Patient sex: F
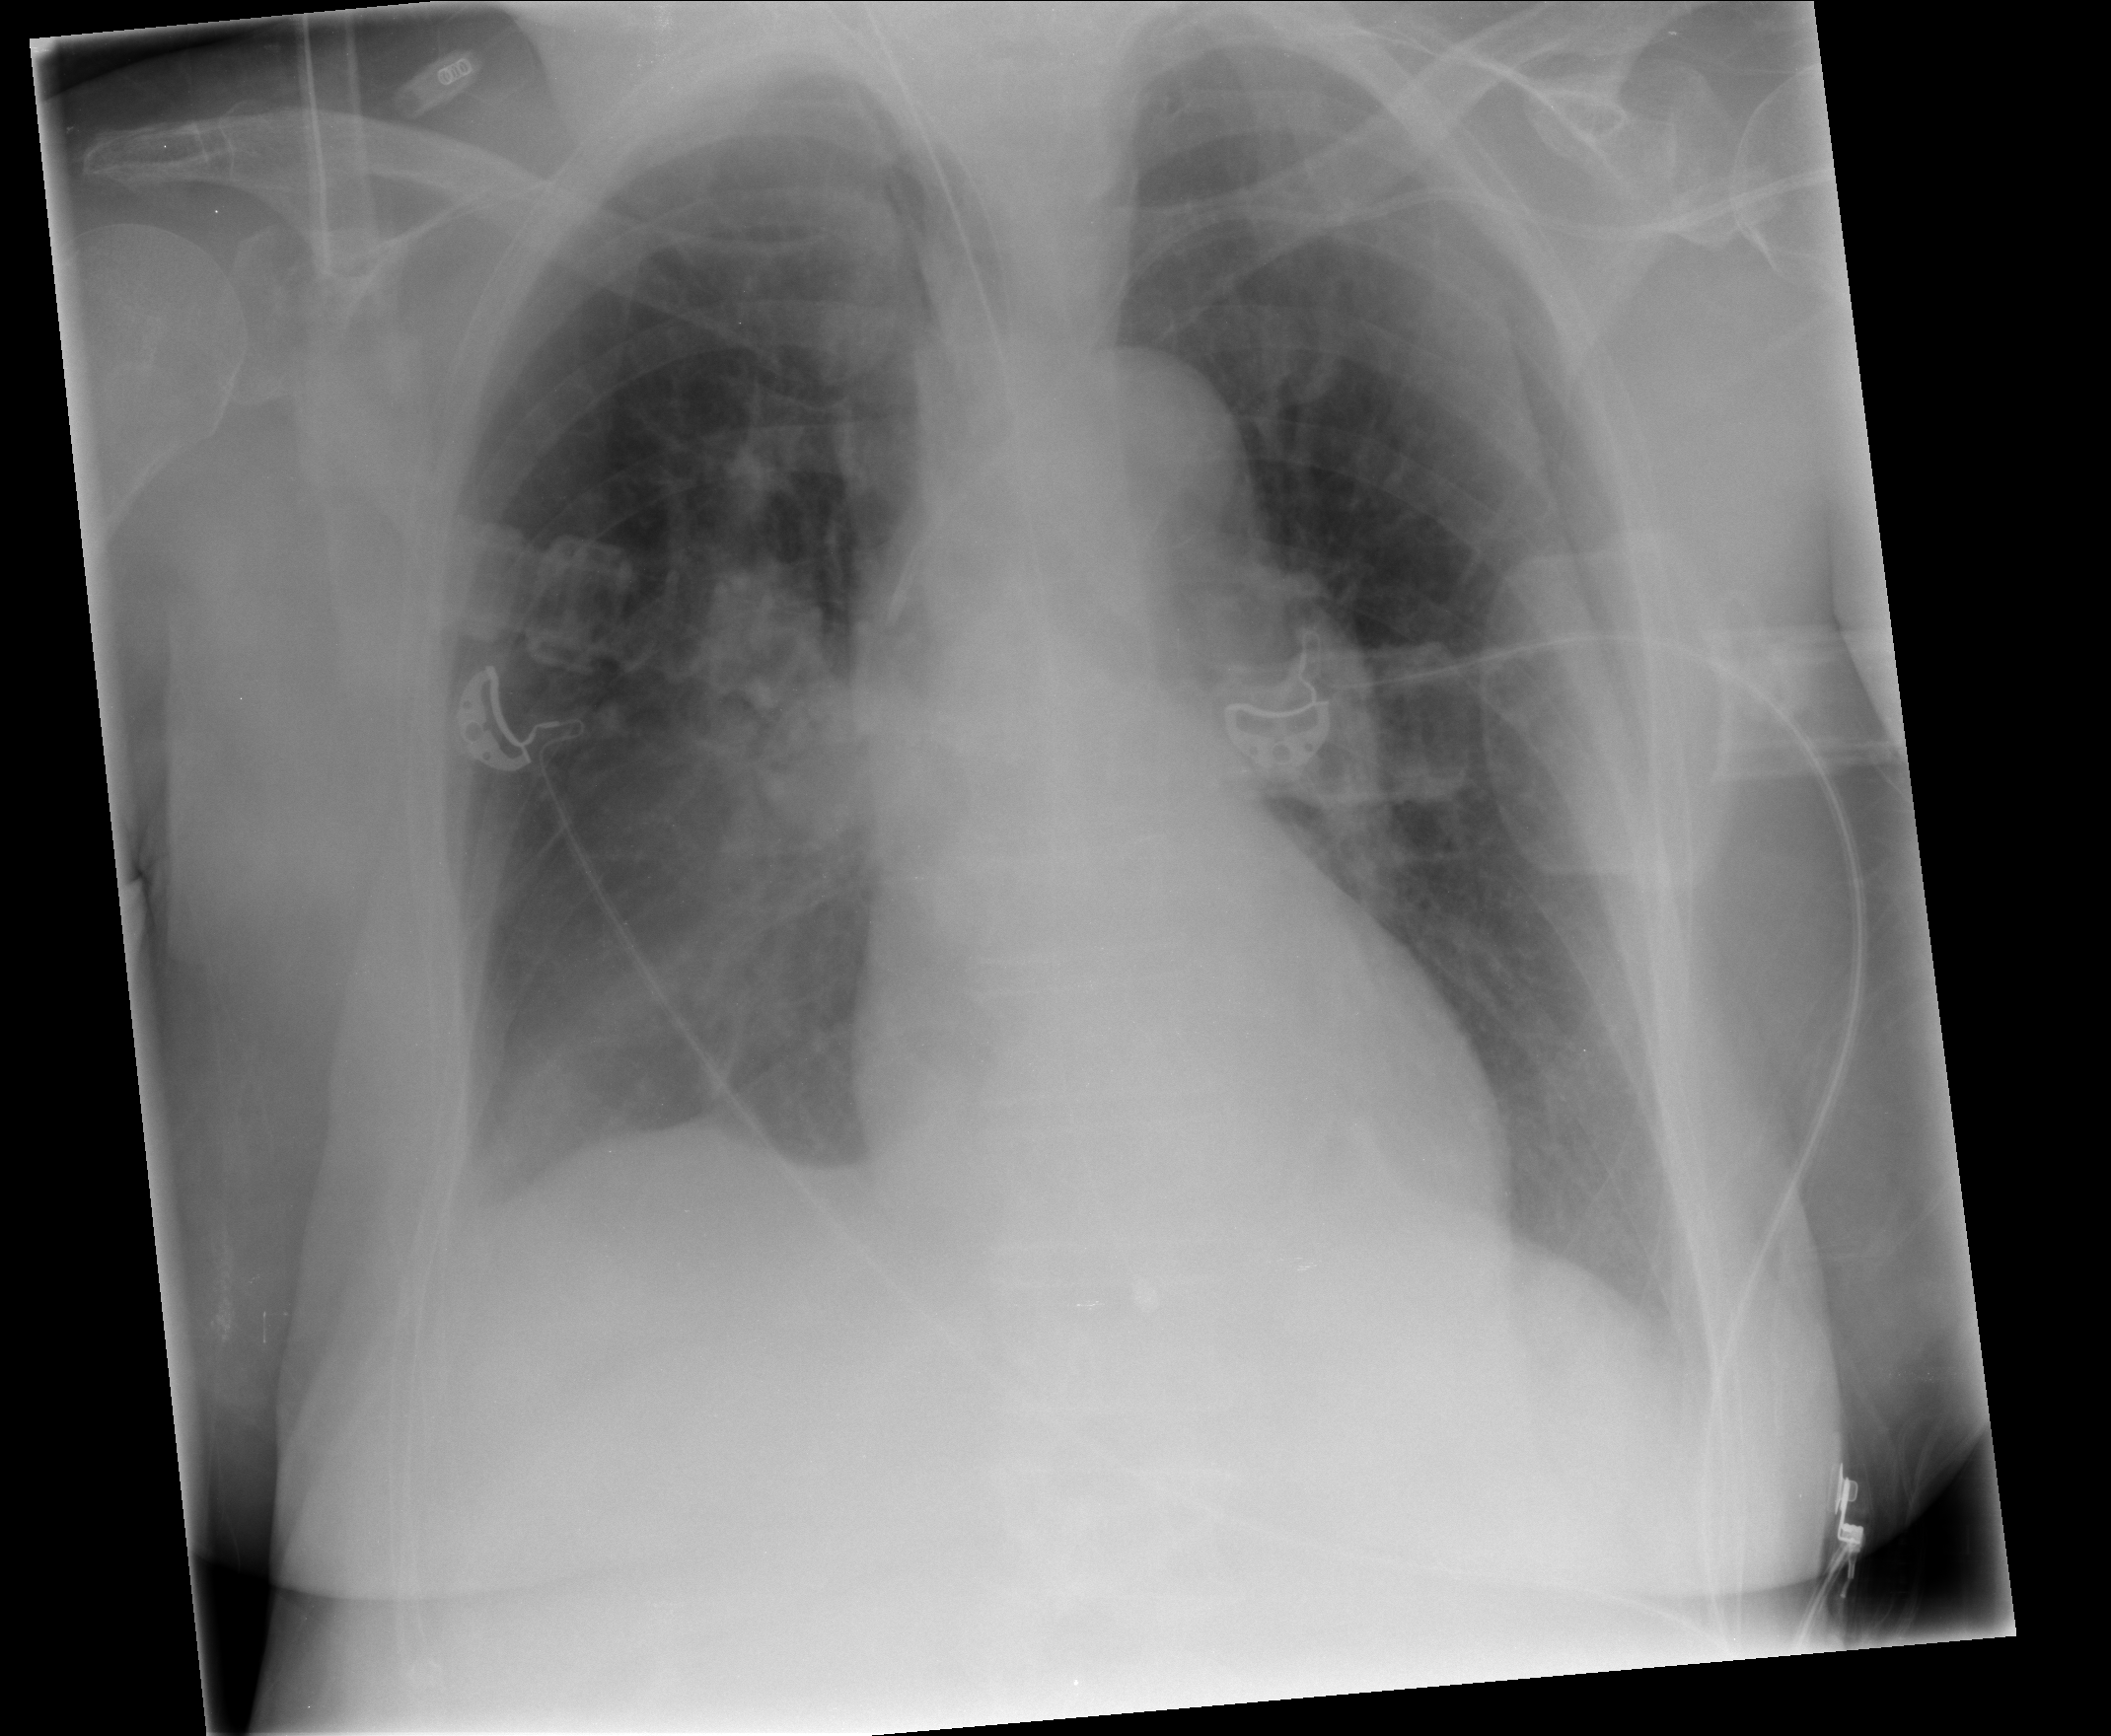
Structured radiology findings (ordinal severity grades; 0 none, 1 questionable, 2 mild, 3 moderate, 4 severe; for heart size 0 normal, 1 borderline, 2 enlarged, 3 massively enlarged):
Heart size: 0
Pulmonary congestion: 2
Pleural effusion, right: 1
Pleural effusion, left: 1
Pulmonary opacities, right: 2
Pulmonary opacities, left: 0
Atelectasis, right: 2
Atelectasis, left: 0